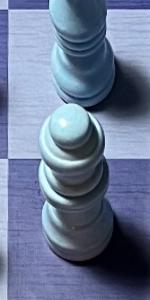
Label: Queen_White